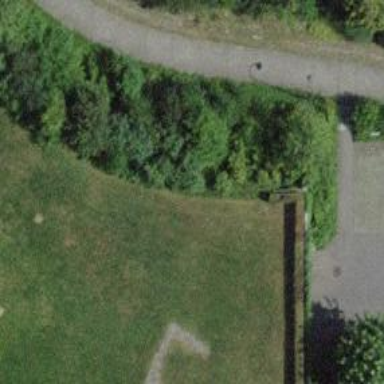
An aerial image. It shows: Hedge barrier.